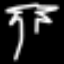
Label: palm tree